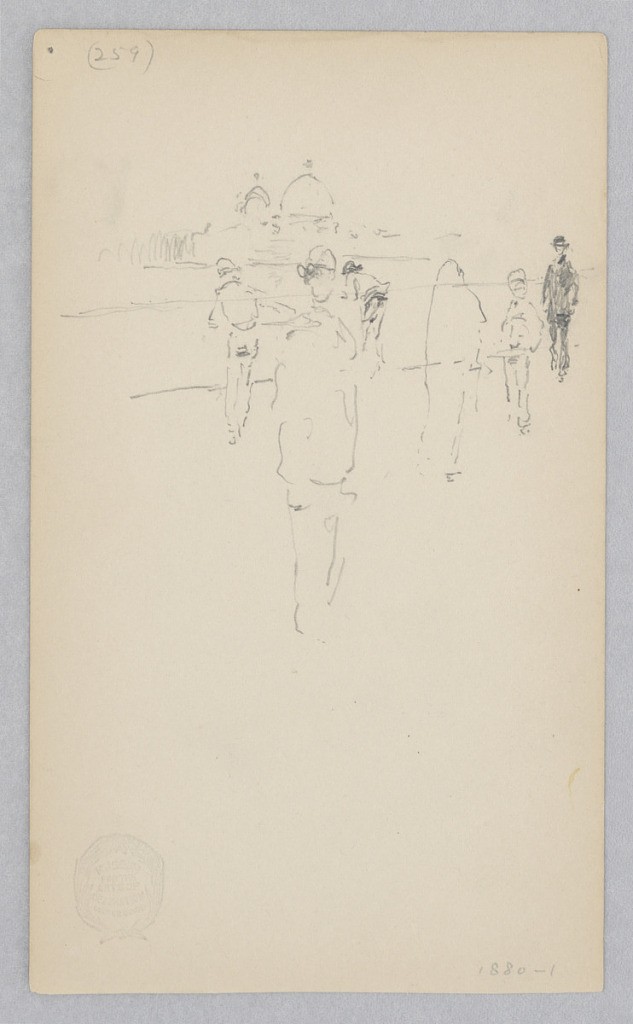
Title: View of Venice, Italy
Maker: Robert Frederick Blum, American, 1857–1903
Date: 1880–1881
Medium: Graphite on wove paper
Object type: Drawing
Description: Partial sketch of figures along a canal in Venice.